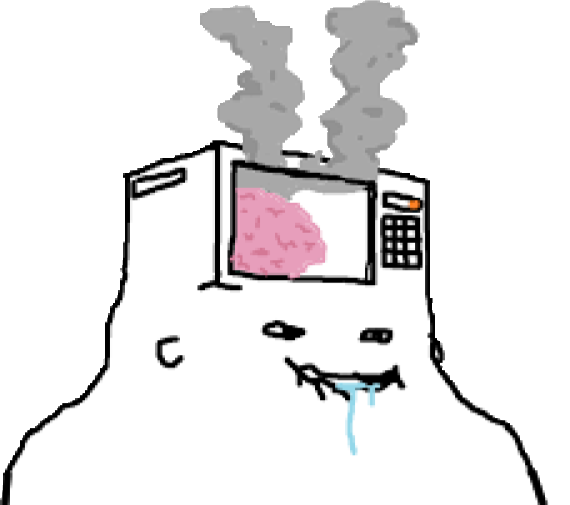
Label: 5_Brainlet